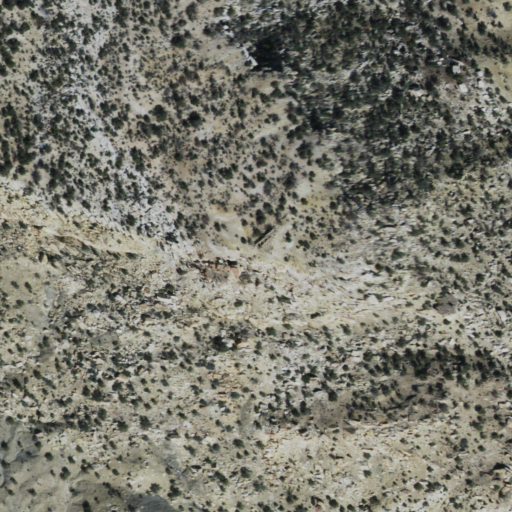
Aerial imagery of mountain in Arizona named Taasahdi Dzil containing shrub and evergreen forest